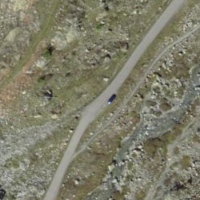
EUNIS habitat code: 48
Species observed at this site:
Achillea erba-rotta